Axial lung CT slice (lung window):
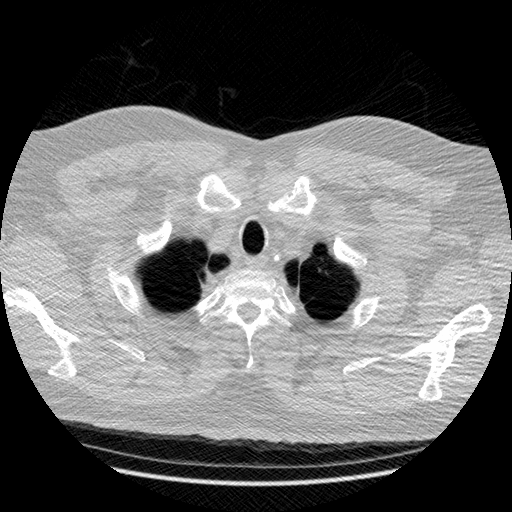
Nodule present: no